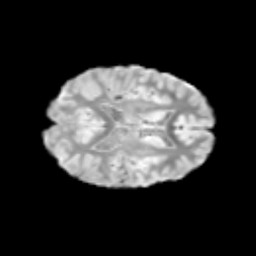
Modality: T2w
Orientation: axial
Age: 10
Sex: male
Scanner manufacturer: siemens
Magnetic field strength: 3 T
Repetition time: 3.8 s
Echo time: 0.07 s